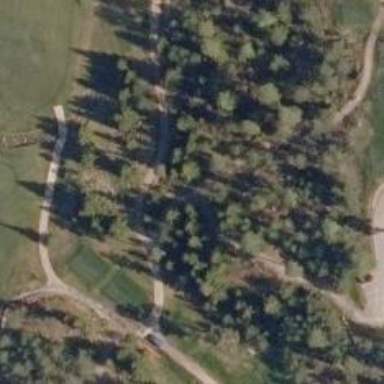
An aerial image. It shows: Service road used as golf cart path.